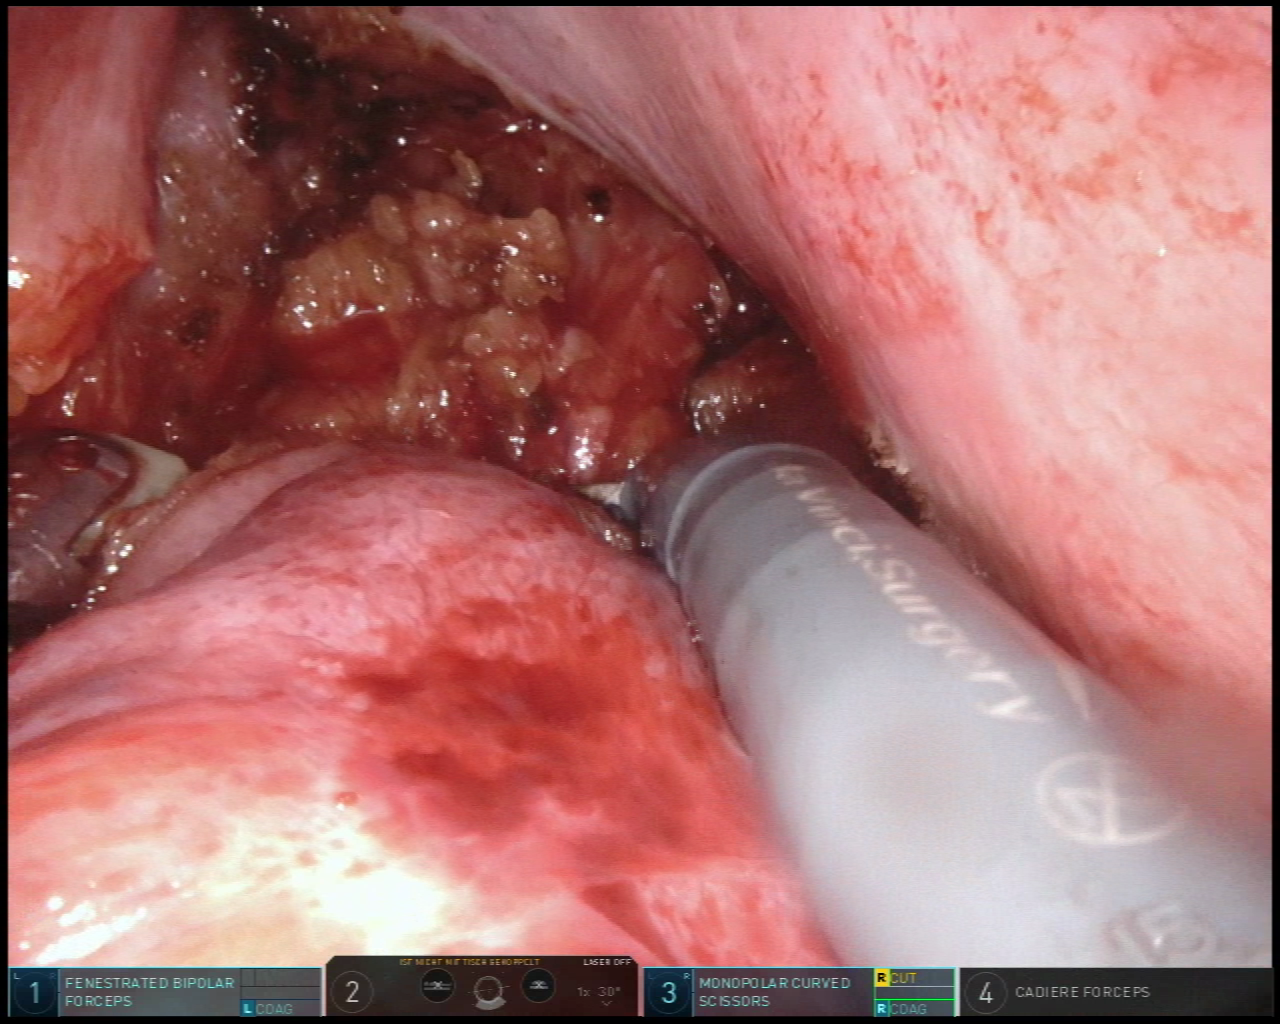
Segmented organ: vesicular_glands
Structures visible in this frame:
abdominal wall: no
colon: no
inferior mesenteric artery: no
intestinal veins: no
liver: no
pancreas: no
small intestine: no
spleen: no
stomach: no
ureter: no
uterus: no
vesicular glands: yes